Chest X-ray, PA view. Patient: 47 years old, sex M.
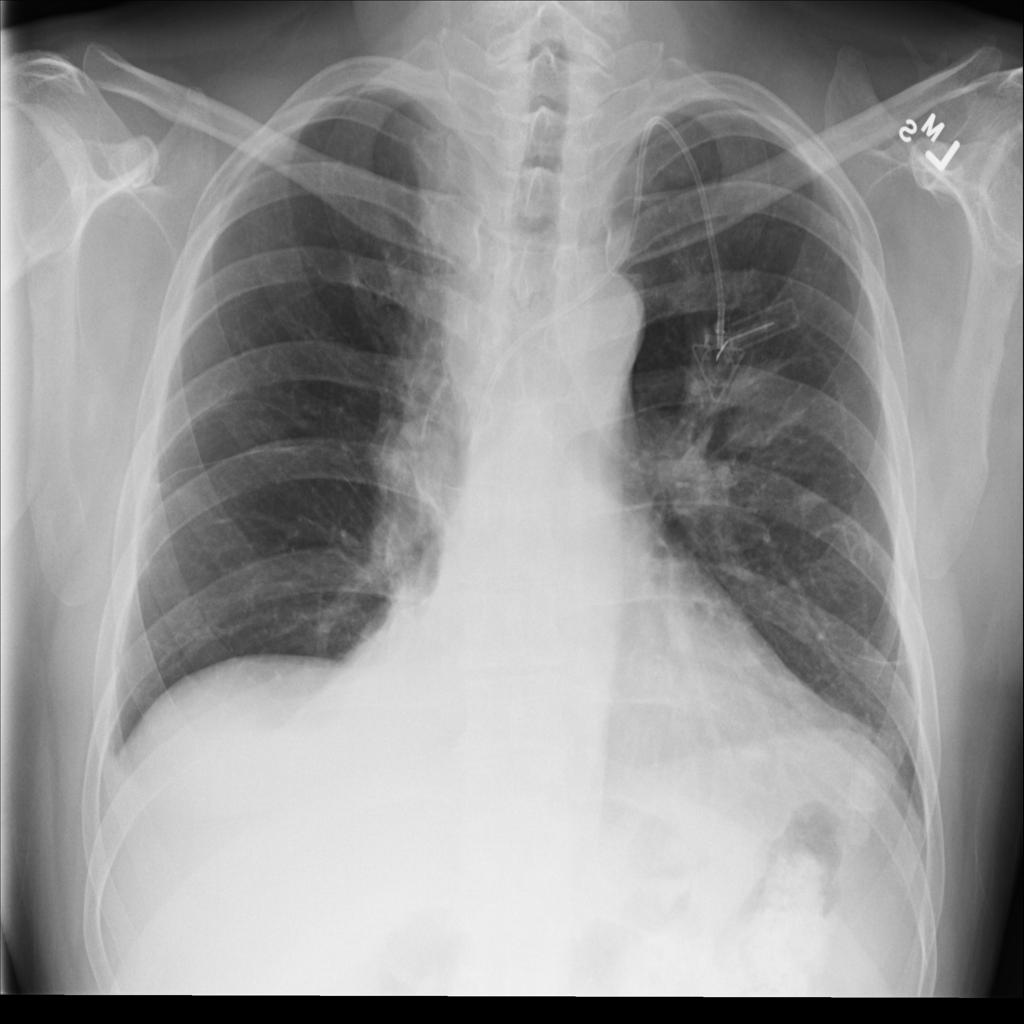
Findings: Infiltration, Nodule